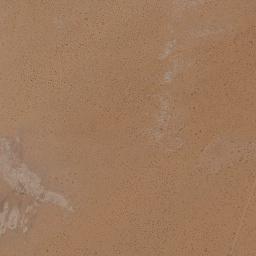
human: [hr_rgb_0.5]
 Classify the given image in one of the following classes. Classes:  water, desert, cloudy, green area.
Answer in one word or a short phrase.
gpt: desert